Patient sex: M
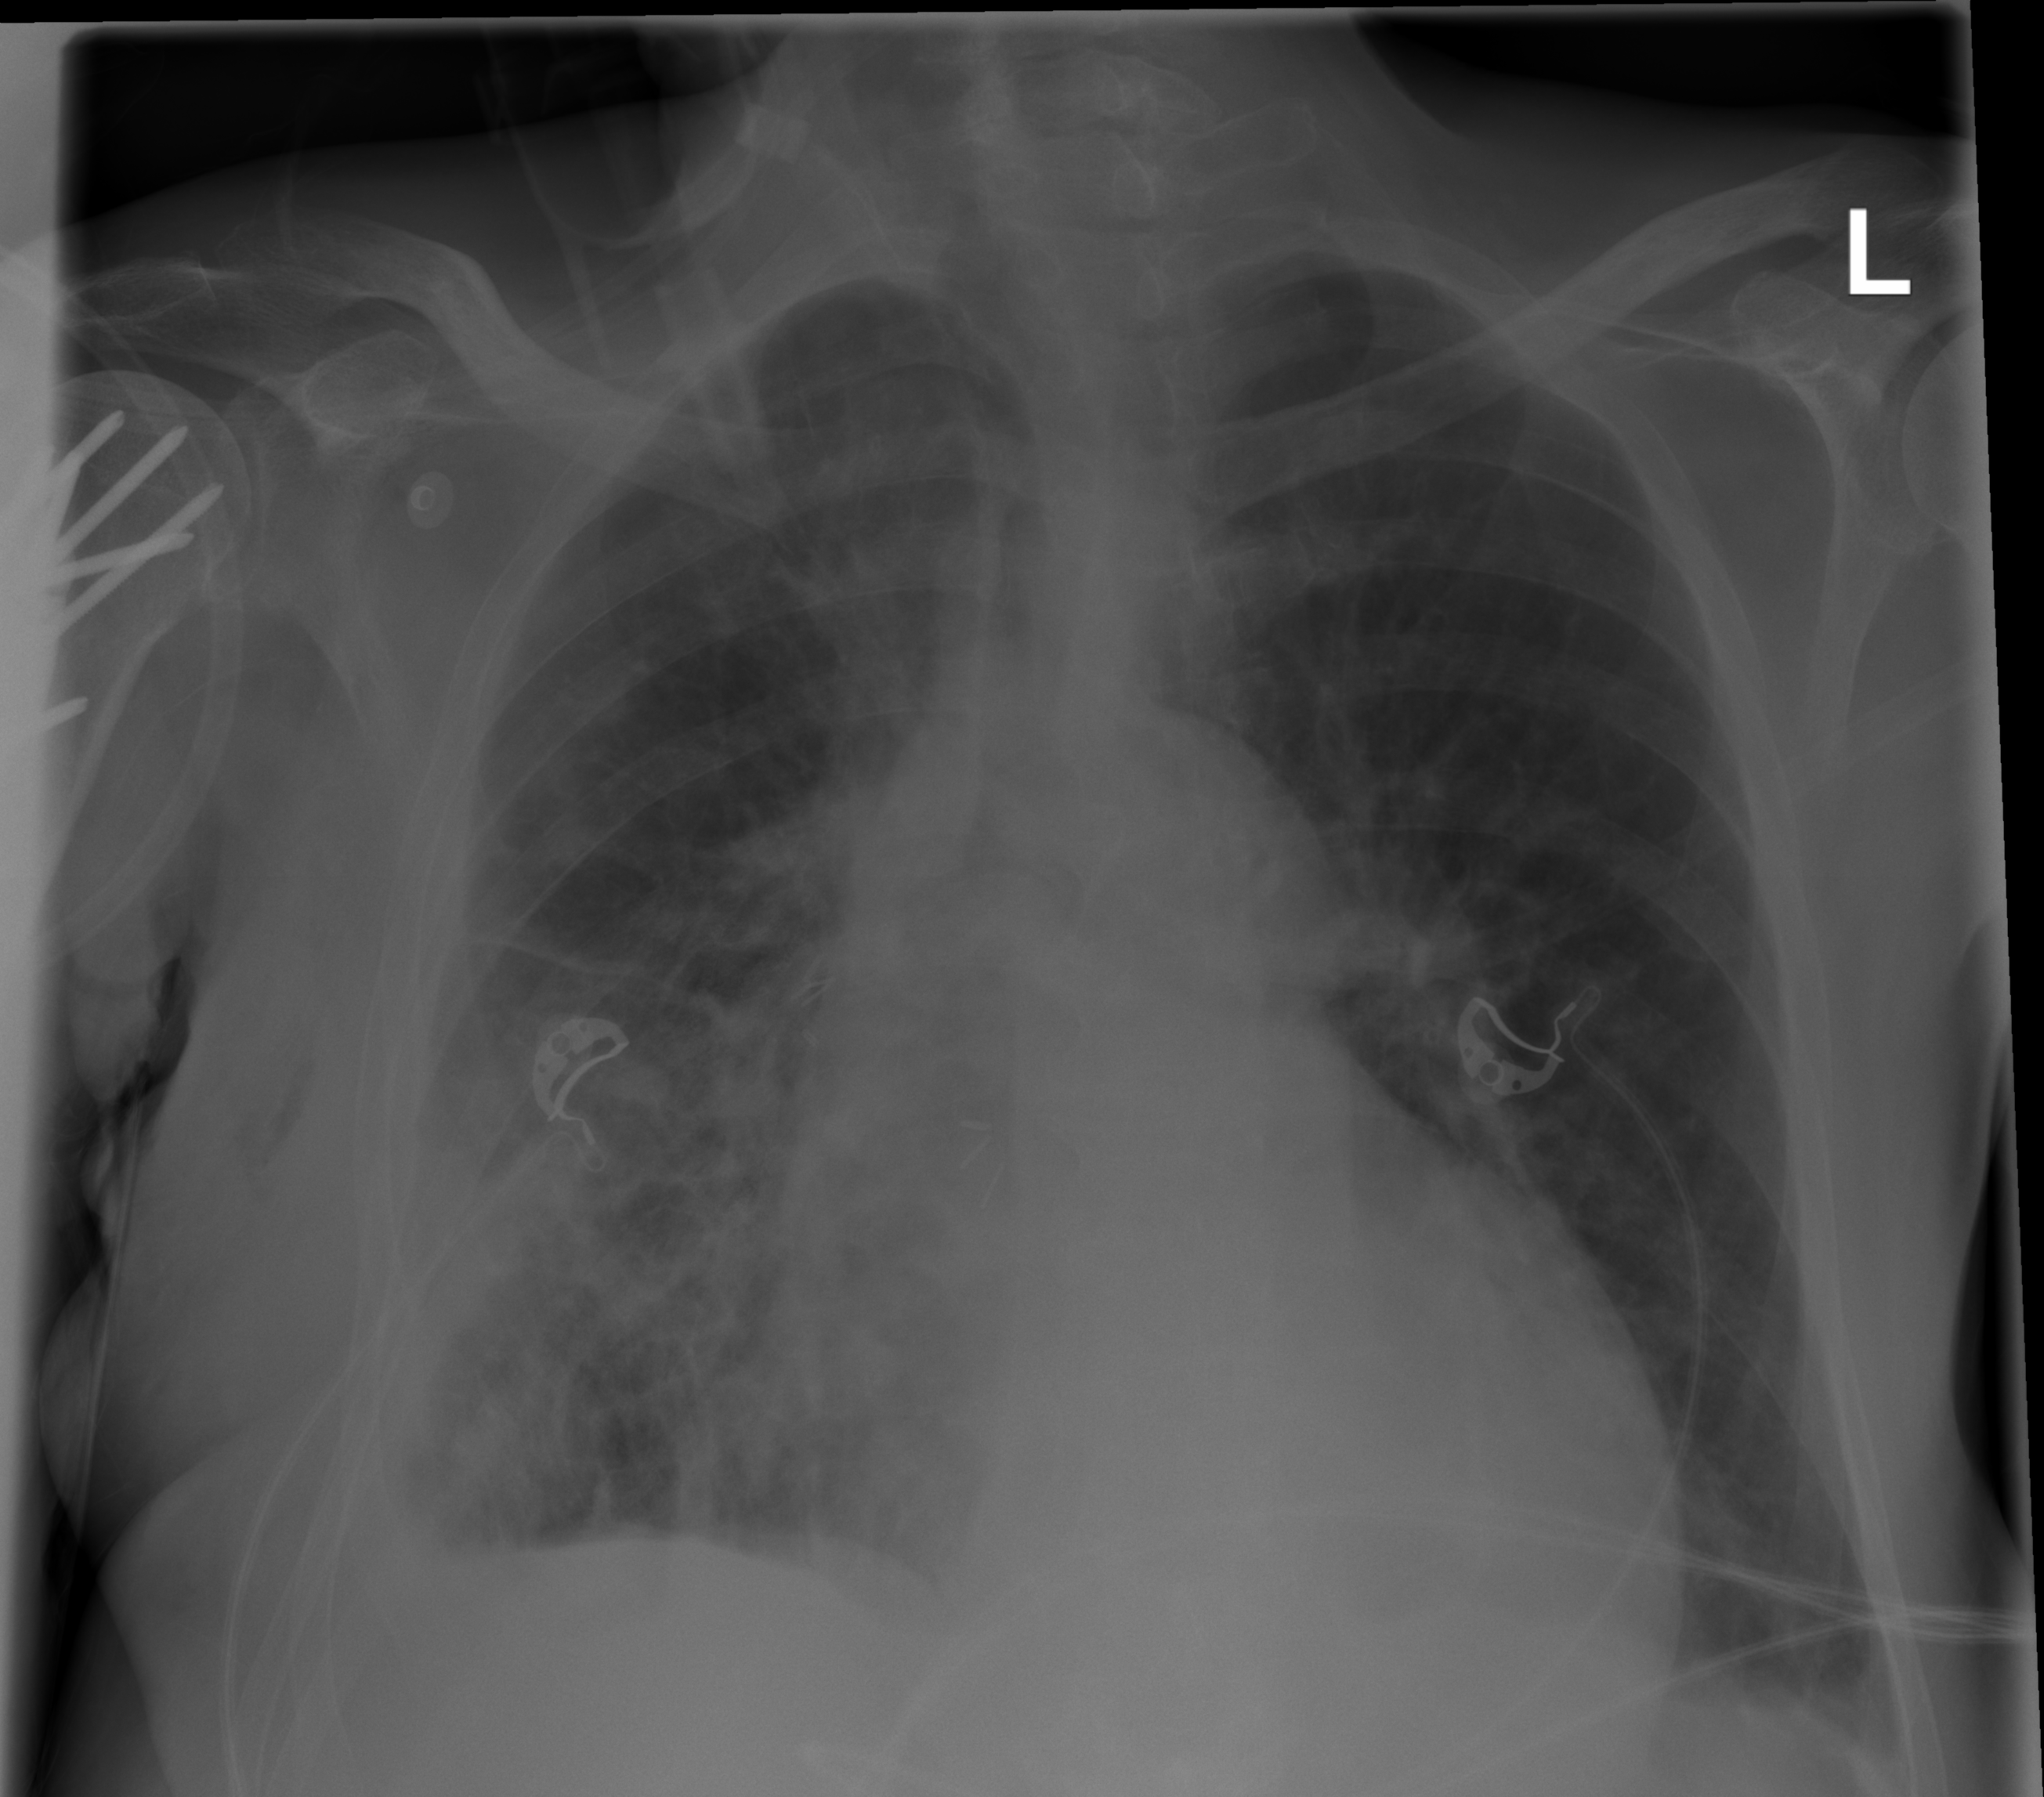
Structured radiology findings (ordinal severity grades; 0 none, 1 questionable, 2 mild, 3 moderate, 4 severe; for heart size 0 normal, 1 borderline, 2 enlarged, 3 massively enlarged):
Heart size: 0
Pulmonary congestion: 0
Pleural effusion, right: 2
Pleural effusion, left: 0
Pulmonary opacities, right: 3
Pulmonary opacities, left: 0
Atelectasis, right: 2
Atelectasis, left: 0